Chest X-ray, AP view. Patient: 31 years old, sex M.
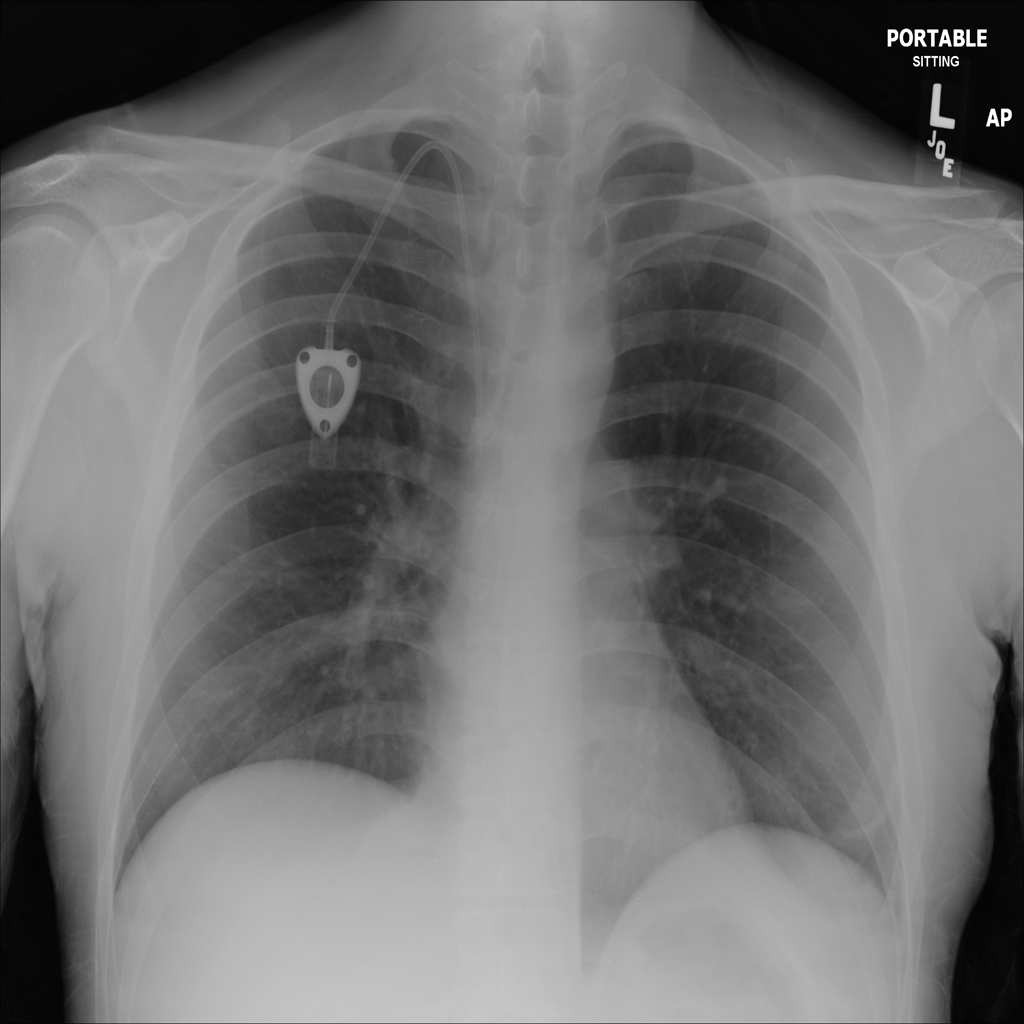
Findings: No Finding